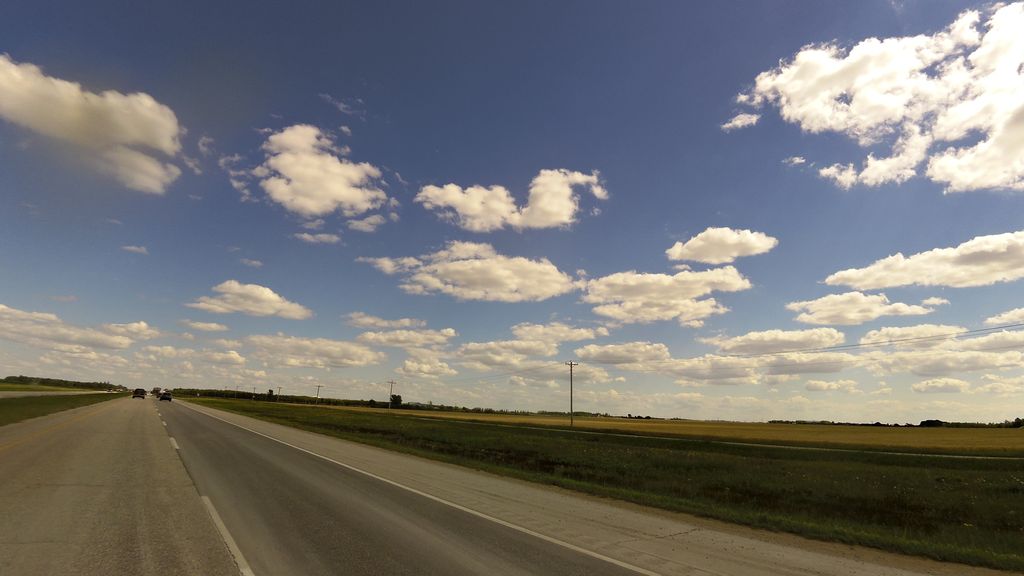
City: winnipeg